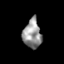
Tissue: skin
Cell type: Epithelial cells
Senescence score: 0.183
Nuclear area (px): 504
Mean DAPI intensity: 150.468